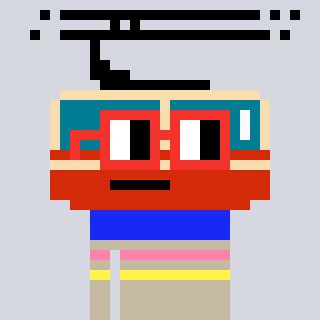
a pixel art character with square red glasses, a tram wagon-shaped head and a bege-colored body on a cool background